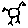
Label: bird